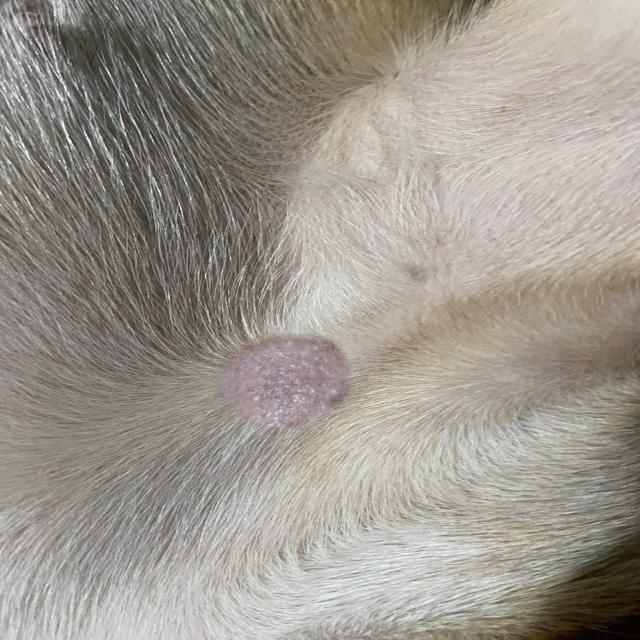
Canine ringworm (Dermatophytosis) — fungal infection caused by Microsporum or Trichophyton. Presents with circular alopecia, scaling, crusting, and broken hairs.